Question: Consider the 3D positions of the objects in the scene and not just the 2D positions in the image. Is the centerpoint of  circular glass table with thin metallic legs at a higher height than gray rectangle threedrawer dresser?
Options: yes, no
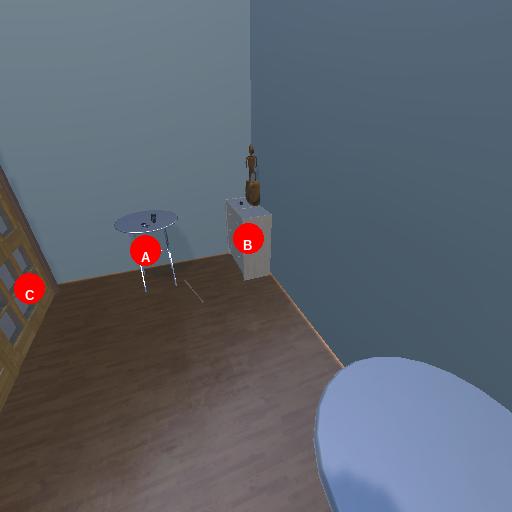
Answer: yes